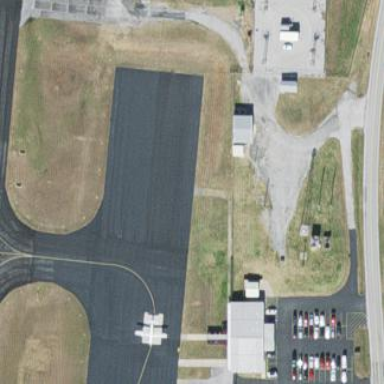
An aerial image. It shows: Apron at the airport.